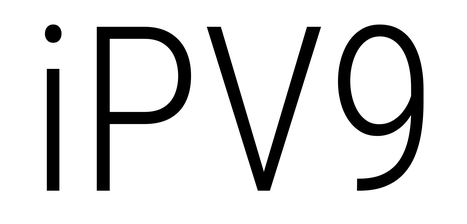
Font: Roboto_Condensed_Light